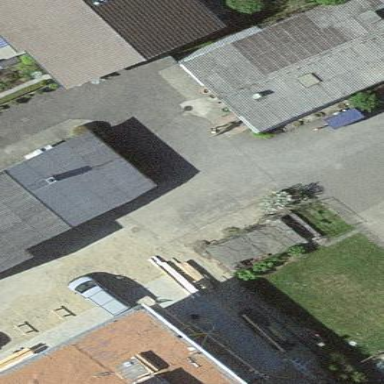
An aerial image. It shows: Residential building.